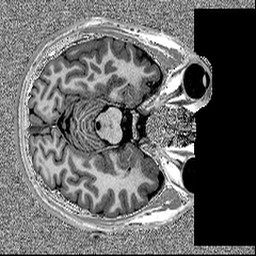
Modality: MP2RAGE
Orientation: axial
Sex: male